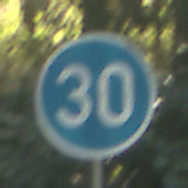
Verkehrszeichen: VorgeschriebeneMindestgeschwindigkeit
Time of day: MorningAfternoon
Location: Outdoor (Nature)
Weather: Clear
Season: NotSpecified
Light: Natural